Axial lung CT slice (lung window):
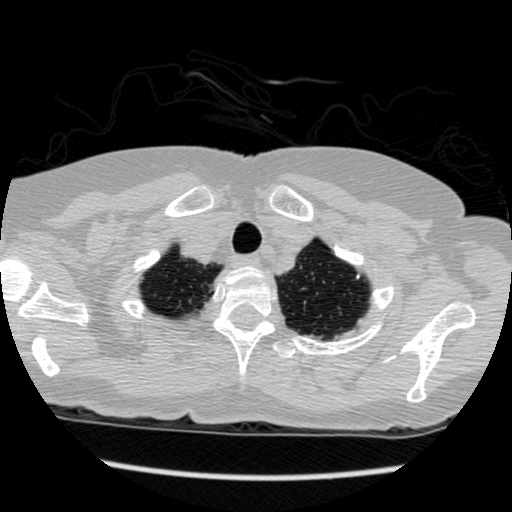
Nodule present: no